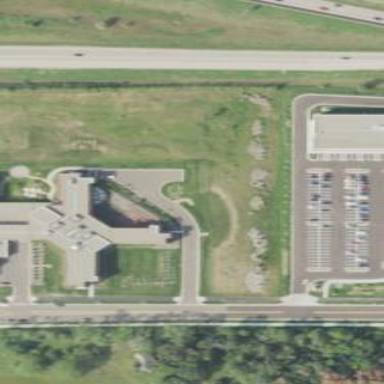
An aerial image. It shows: Hospital building.